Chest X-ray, AP view. Patient: 48 years old, sex M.
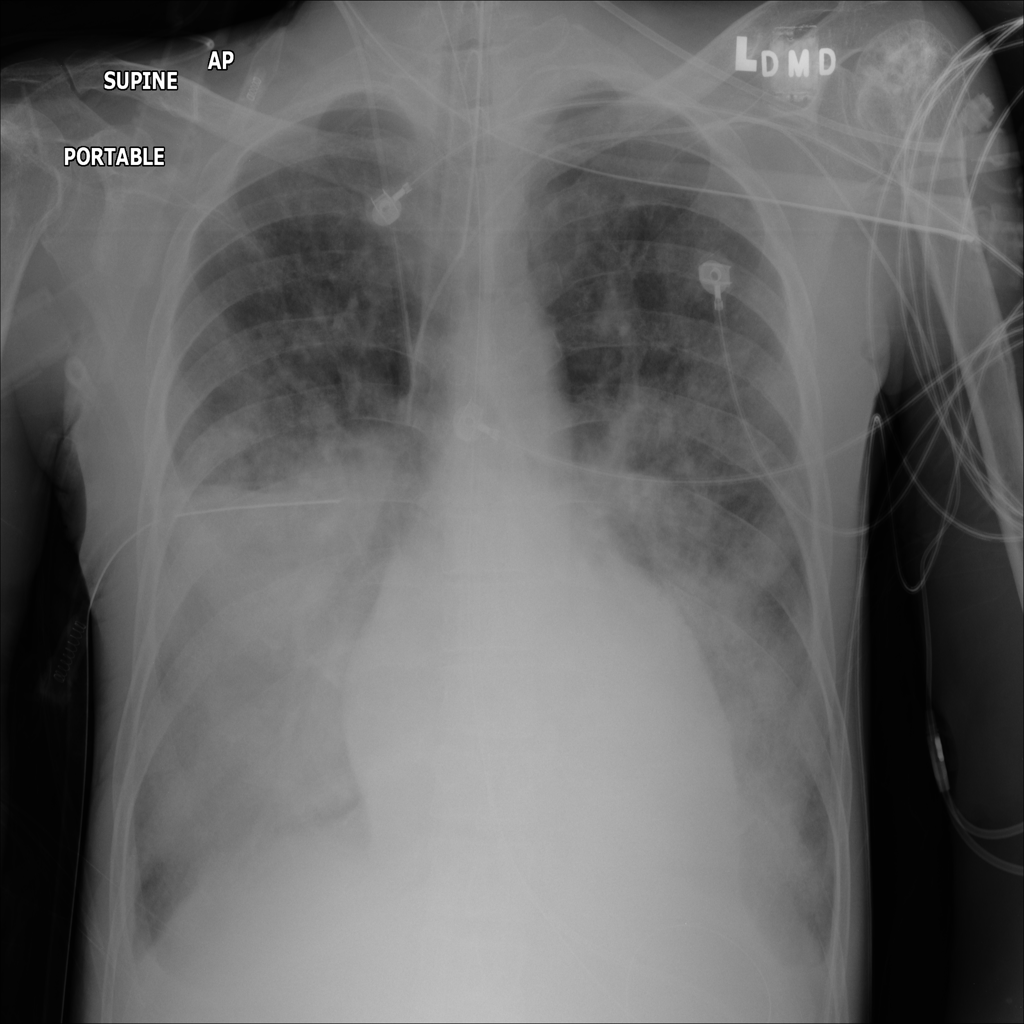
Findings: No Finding